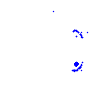
Particle: kaon